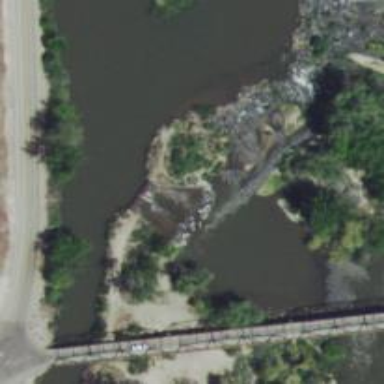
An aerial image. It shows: Weir along the waterway.